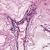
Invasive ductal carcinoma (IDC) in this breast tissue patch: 0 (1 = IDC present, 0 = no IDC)